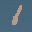
Label: 1